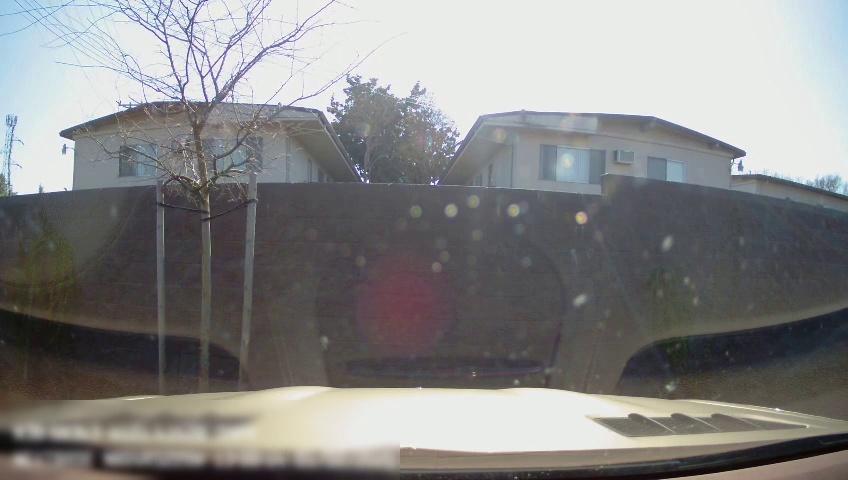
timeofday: Day
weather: Sunny